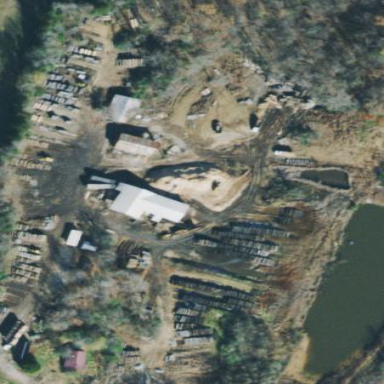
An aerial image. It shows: Industrial area that houses sawmill.